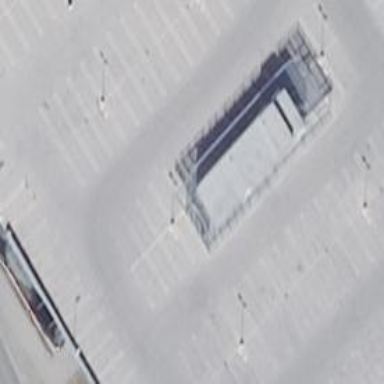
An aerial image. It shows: Supermarket.